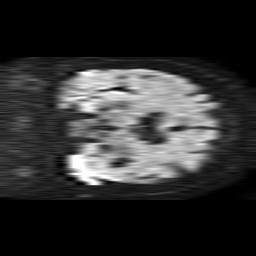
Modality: TRACE
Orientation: coronal
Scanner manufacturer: philips
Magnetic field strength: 1.5 T
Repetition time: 4.6 s
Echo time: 0.08941 s